Question: I am new to maven. I recently cloned a repository from GIT and saved it in a location on my machine. I have git bash, i am cd'ing to the location where i saved my code and trying to execute the 'mvn clean install' command. but i am seeing the below error. It is unable to locate POM files. How can I solve this problem?. I have tried deleting the code and cloning again but that has not helped.

Below is the POM file:
'''
<project xmlns="http://maven.apache.org/POM/4.0.0" xmlns:xsi="http://www.w3.org/2001/XMLSchema-instance"
xsi:schemaLocation="http://maven.apache.org/POM/4.0.0 http://maven.apache.org/maven-v4_0_0.xsd">
<modelVersion>4.0.0</modelVersion>
<groupId>com.XXXX</groupId>
<artifactId>XXX-XXX</artifactId>
<version>sprint1506-SNAPSHOT</version>
<packaging>pom</packaging>
<name>XXX-XXX</name>
<url>http://maven.apache.org</url>
<description>
This is the Mega pom to combine XXX, XXX
and XXX projects in a single reactor.
</description>
<modules>
<module>wesp</module>
<module>transite</module>
<module>sassy</module>
</modules>
</project>
'''
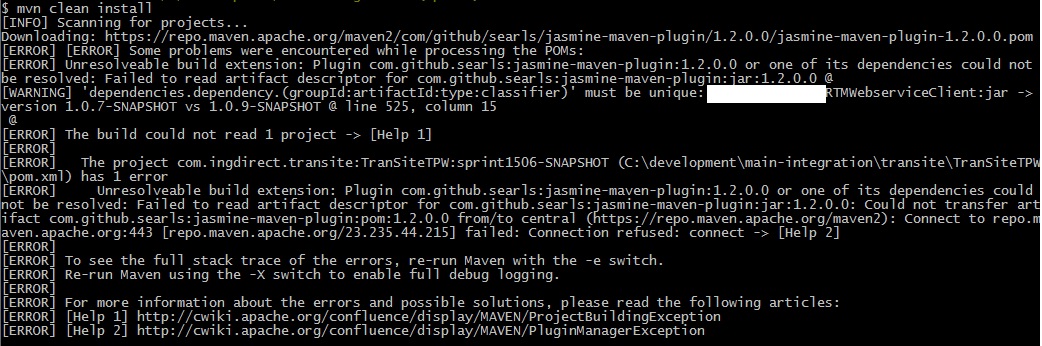
Answer: ## Solution 1 : Build it by your own
As OhadR said, your local repository does not contain the jasmine-maven-plugin, so :
1. Clone the jasmine-maven-plugin repo (git clone git@github.com:searls/jasmine-maven-plugin.git)
2. Build this plugin with mvn installcommand
3. Build the project you cloned with mvn install command
## Solution 2
If you don't want to rely on your own build, try to add the Sonatype repository to your pom, as an external source. Looking at the plugin jasmine-maven-plugin's pom, it appears that they deploy it on OSS repo.
'''
<project ...>
<repositories>
<repository>
<id>OSS</id>
<url>https://oss.sonatype.org/content/repositories/snapshots/</url>
</repository>
</repositories>
</project>
'''